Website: crate-barrel
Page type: billing-address
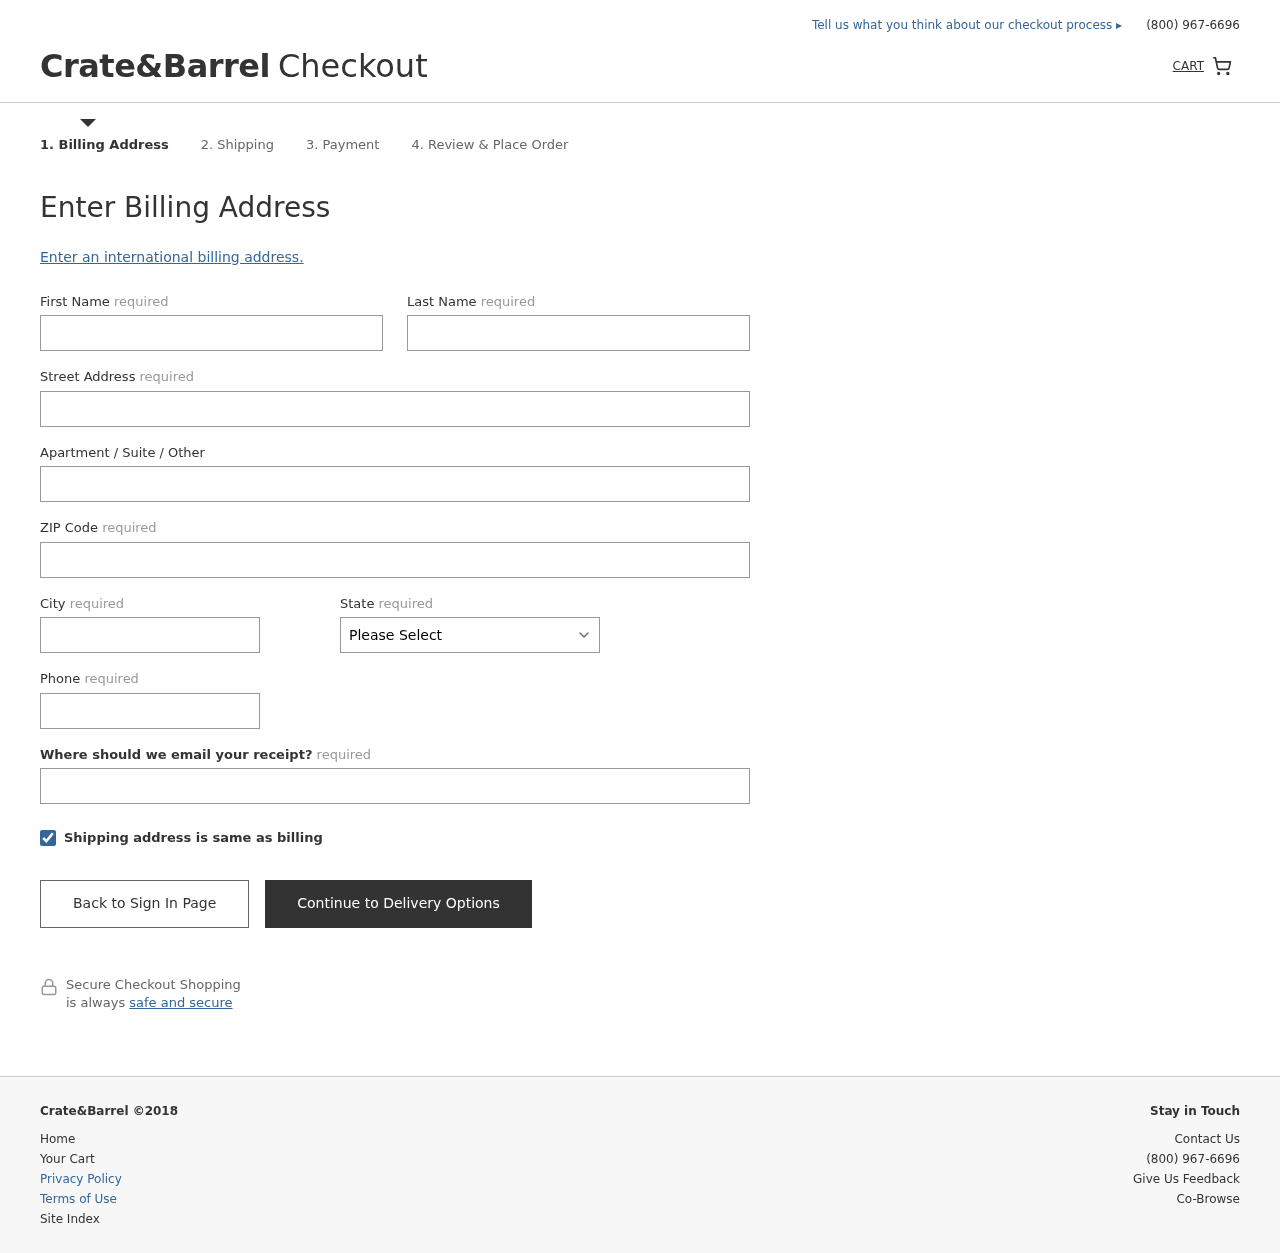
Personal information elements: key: PII_STATE
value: Colorado
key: PII_FIRSTNAME
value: Tracey
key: PII_LASTNAME
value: Jones
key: PII_STREET
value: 98947 James Bridge
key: PII_STREET2
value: Apt. 680
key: PII_POSTCODE
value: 30975
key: PII_CITY
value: Brownton
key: PII_PHONE
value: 9022200789
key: PII_EMAIL
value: tracey_jones@yahoo.com